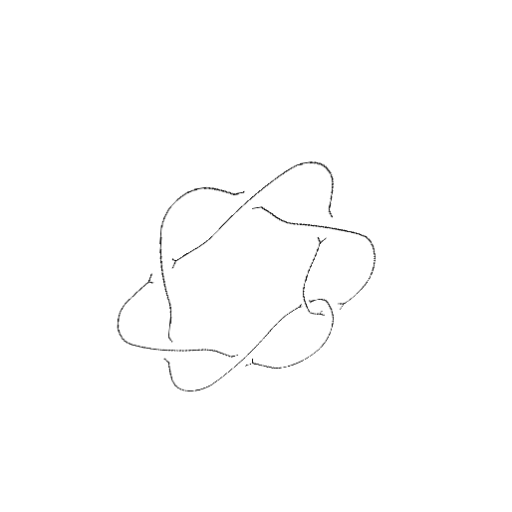
Crossing number: 7